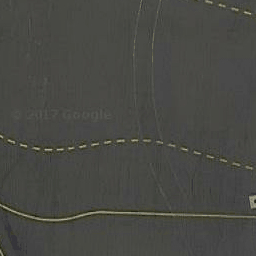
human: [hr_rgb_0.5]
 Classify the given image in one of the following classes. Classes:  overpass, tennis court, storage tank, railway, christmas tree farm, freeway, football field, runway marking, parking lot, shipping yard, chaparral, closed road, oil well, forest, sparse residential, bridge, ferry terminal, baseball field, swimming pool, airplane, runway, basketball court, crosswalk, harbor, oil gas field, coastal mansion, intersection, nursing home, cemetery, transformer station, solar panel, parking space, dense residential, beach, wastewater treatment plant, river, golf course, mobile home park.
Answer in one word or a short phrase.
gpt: runway marking